Question: I want to display custom UIView instead of the default one for Google Maps Marker (iOS SDK).
There is a property to set icon but icon it is not enough in my case.
I receive an image from backend which should be placed inside the custom marker:

I know that I could completely modify MarkerInfoWindow but it is not what I need:
<URL>
How to override marker view?
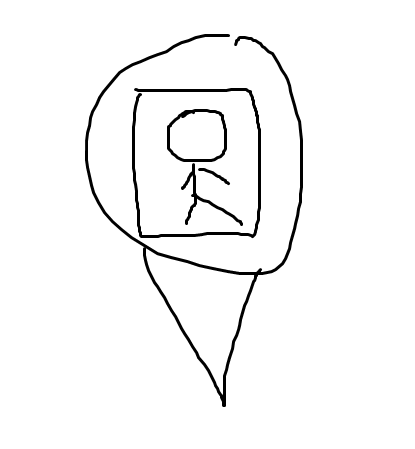
Answer: It is turned out that I have to use the Icon property only.
And in order to accomplish my goal a have to render two images into one using Graphics Context.